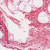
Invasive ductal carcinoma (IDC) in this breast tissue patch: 0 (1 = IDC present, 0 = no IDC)